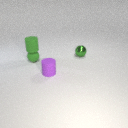
small green metal sphere to the right of small green rubber sphere